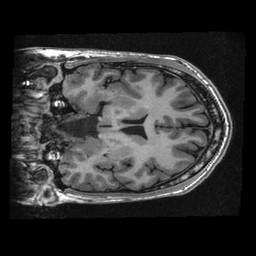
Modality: T1w
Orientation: coronal
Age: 27
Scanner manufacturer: ge
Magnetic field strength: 3 T
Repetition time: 0.008264 s
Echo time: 0.003096 s